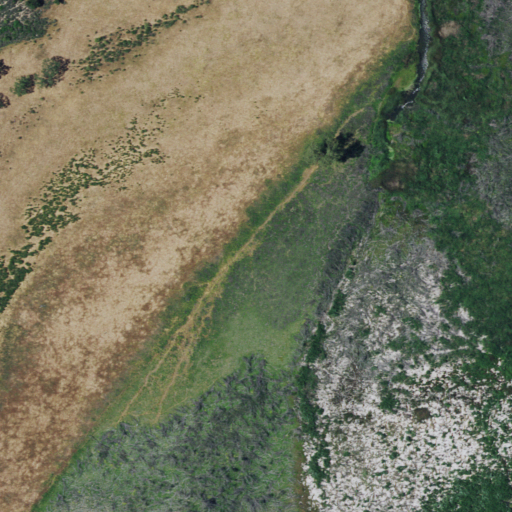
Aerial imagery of plain(s) in California named Tunnel Flat containing grassland, herbaceous wetlands, woody wetlands, and shrub